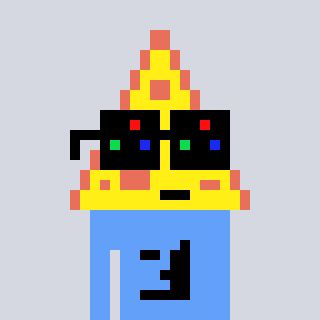
a pixel art character with square black sunglasses, a pizza-shaped head and a blue-colored body on a cool background